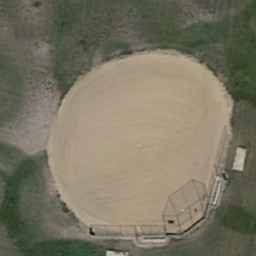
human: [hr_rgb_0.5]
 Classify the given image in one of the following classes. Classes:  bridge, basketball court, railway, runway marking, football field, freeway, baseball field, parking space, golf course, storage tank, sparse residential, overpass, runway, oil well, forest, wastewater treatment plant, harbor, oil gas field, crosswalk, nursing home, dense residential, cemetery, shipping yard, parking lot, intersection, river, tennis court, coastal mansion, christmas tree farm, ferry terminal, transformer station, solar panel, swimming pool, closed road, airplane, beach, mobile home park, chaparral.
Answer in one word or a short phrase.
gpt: baseball field